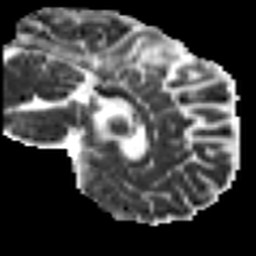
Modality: MD
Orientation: sagittal
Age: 48
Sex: male
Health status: ill
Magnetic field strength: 3 T
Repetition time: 8.4 s
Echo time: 0.0926 s